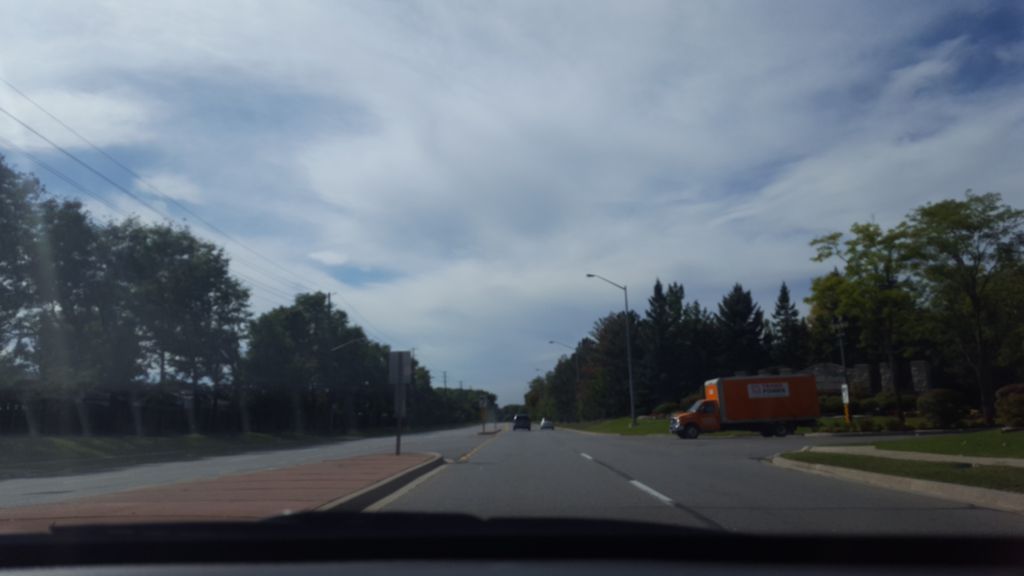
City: toronto